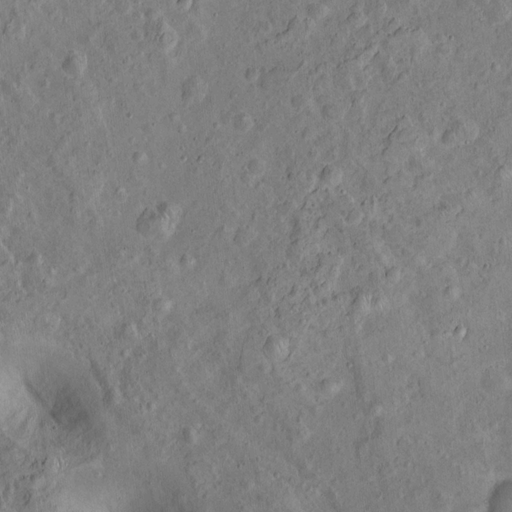
Objects detected: cone